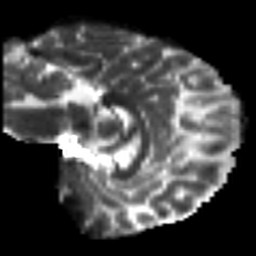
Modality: T2w
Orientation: sagittal
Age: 46
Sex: female
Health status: ill
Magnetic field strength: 3 T
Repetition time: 9 s
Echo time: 0.093 s